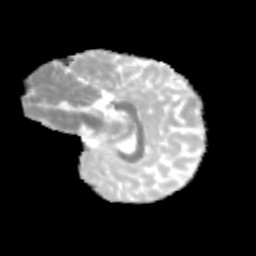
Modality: MD
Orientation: sagittal
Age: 11
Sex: female
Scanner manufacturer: siemens
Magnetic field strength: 3 T
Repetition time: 3.8 s
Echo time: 0.07 s